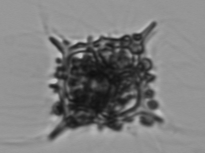
Label: Dictyocha